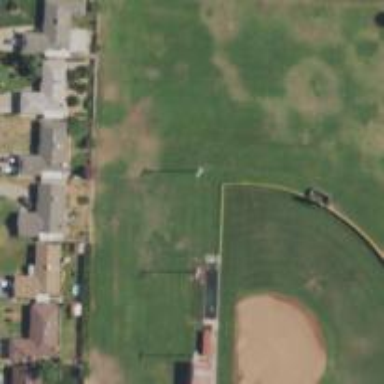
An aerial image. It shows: Softball pitch for leisure and sport activities.